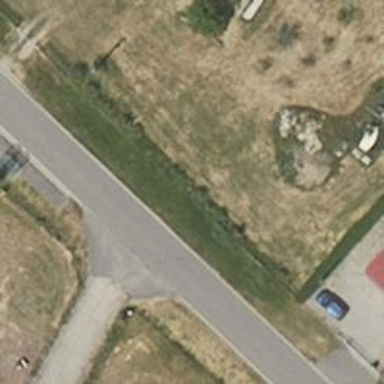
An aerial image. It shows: Paved driveway road for service vehicles.